Field crop: maize
Growth stage: 2
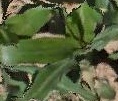
Species: maize